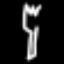
Label: fork